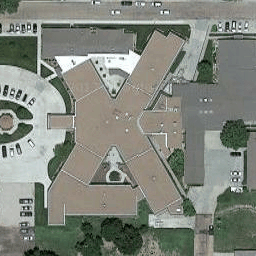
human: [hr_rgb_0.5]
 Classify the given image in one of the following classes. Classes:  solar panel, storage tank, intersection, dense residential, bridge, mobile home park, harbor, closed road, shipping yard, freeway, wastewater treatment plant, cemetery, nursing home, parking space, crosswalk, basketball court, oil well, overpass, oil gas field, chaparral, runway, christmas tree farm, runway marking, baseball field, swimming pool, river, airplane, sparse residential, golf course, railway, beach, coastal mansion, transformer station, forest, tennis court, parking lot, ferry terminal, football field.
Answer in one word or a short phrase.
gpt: nursing home